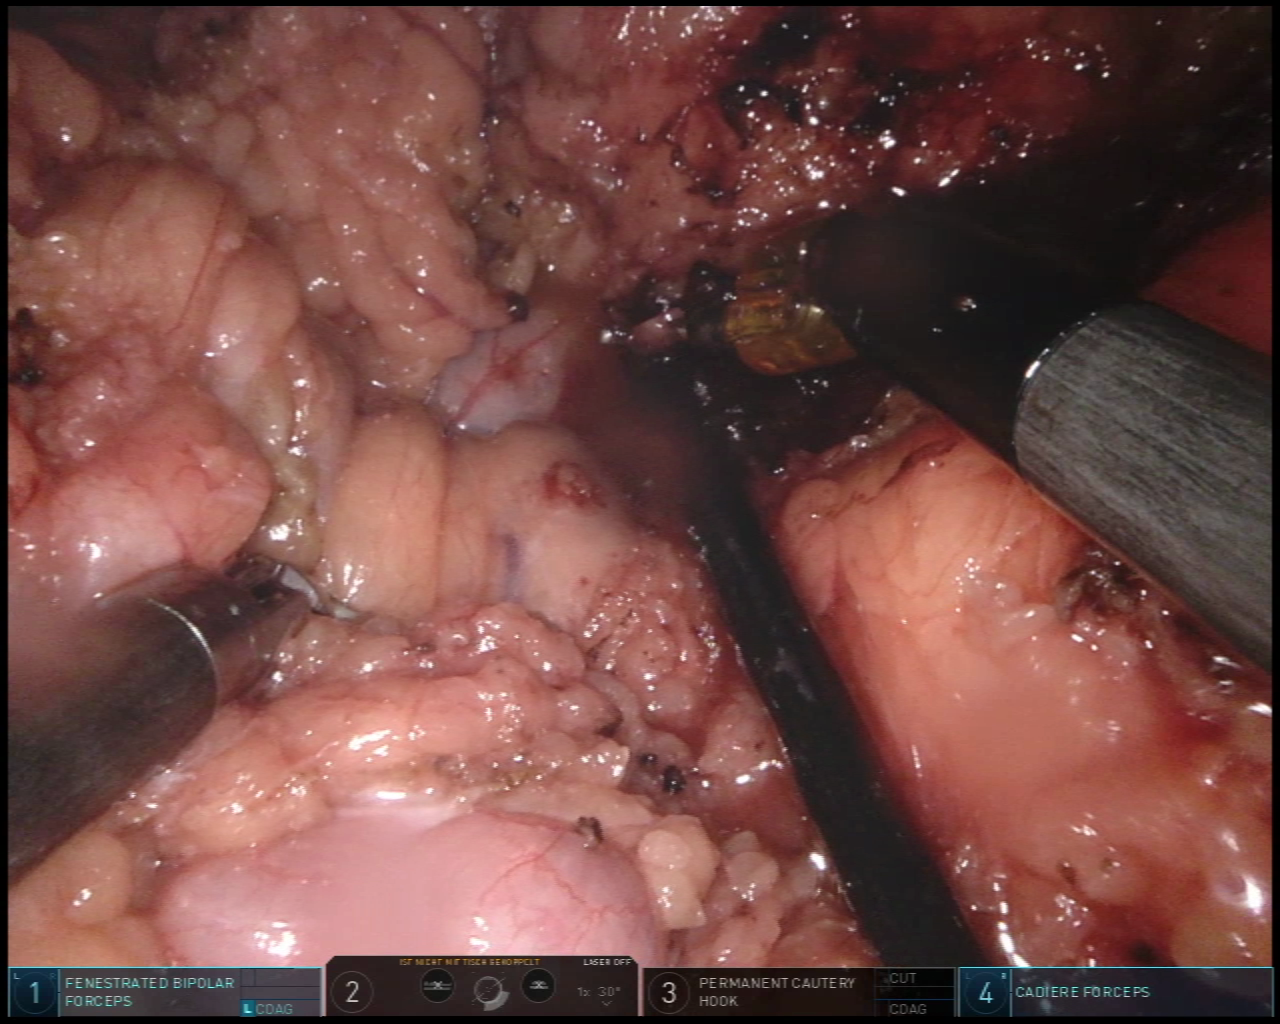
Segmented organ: stomach
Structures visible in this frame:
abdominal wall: no
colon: yes
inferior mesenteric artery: no
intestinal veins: no
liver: no
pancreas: no
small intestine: no
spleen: no
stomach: yes
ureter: no
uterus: no
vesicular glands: no